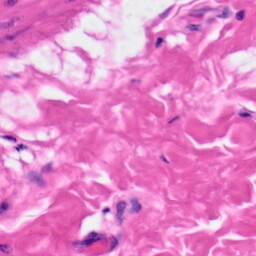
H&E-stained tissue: Skin